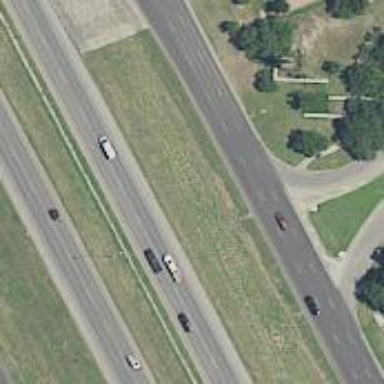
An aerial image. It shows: Secondary road with asphalt surface and frontage road.